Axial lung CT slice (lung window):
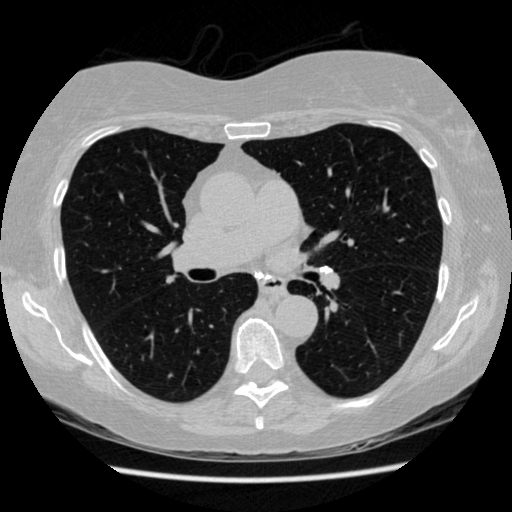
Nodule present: no